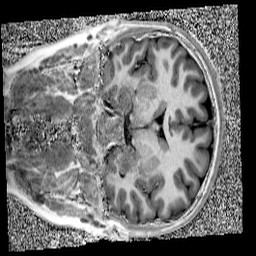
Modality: UNIT1
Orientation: coronal
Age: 10
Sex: male
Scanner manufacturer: siemens
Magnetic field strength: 3 T
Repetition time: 4 s
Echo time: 0.00303 s